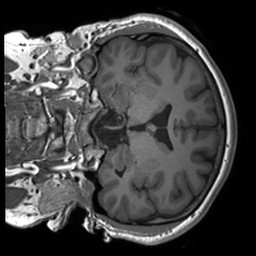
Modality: T1w
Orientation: coronal
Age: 22
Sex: male
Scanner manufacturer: siemens
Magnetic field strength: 3 T
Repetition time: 1.8 s
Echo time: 0.00232 s